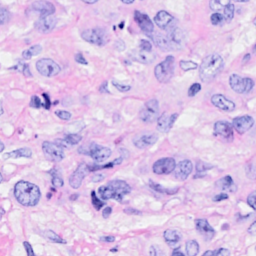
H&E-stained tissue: Breast